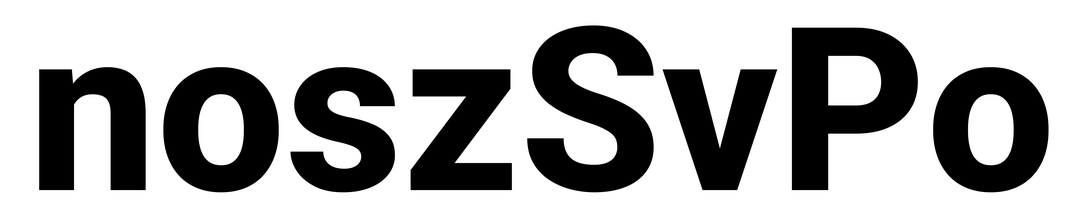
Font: Roboto_ExtraBold